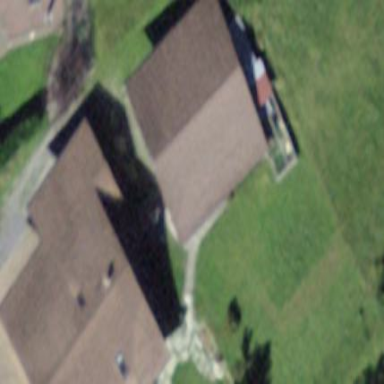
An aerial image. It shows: Shed.